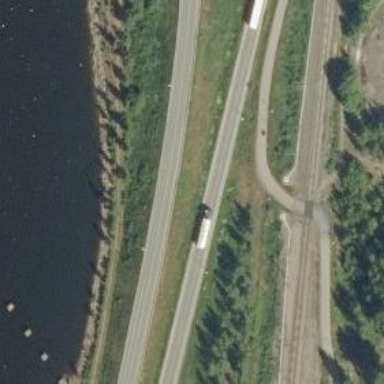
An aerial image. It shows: Trunk link highway.